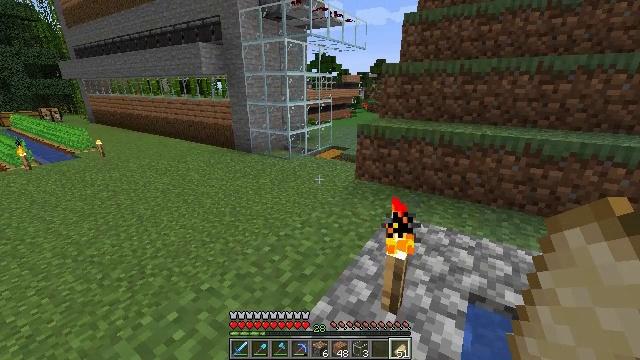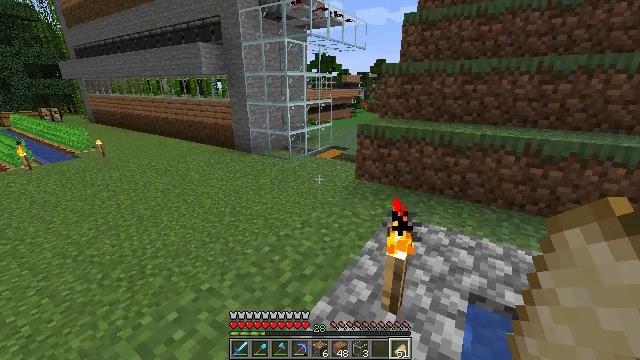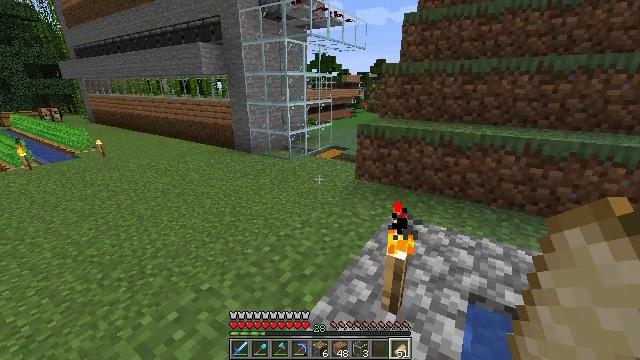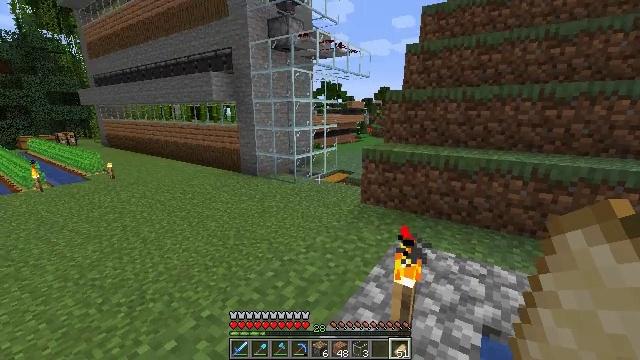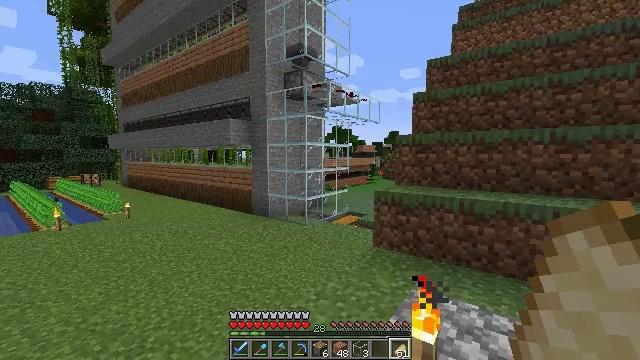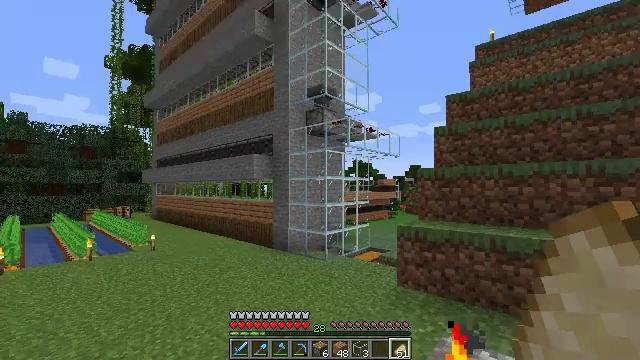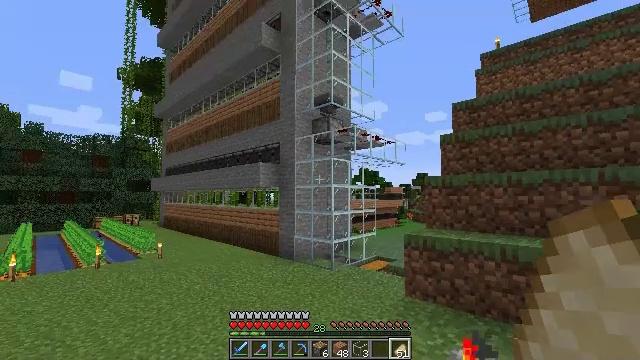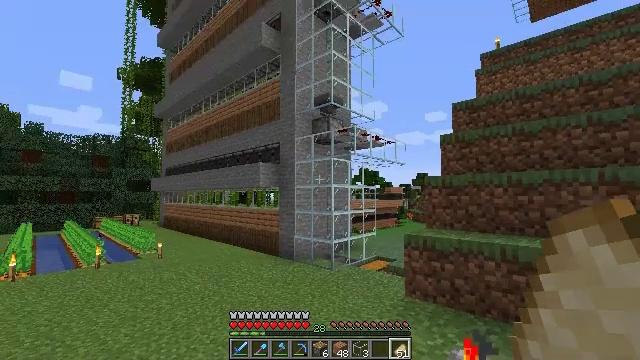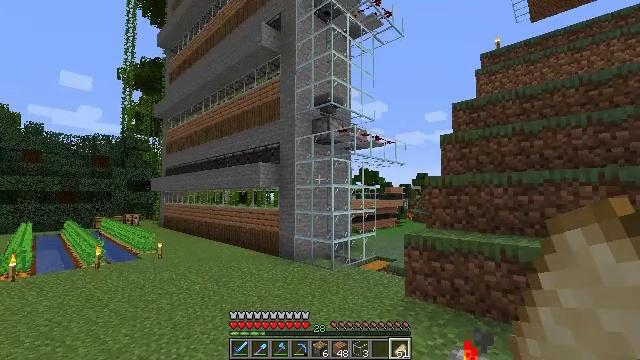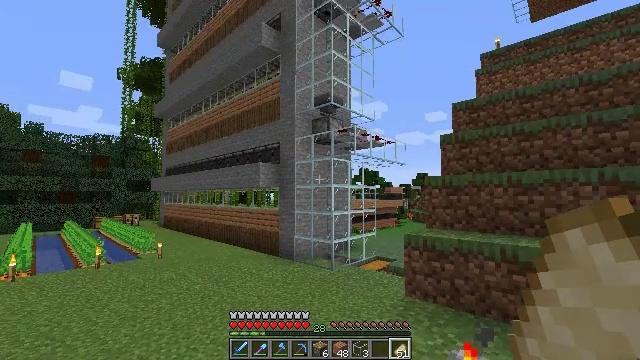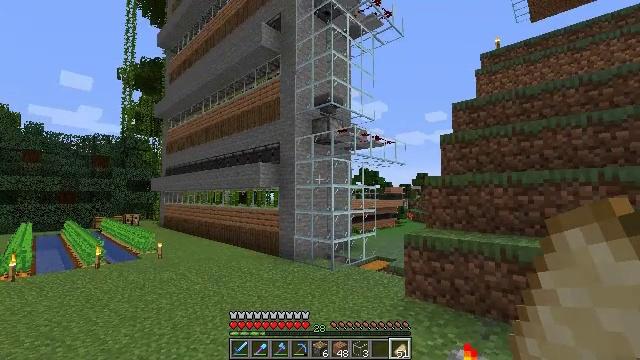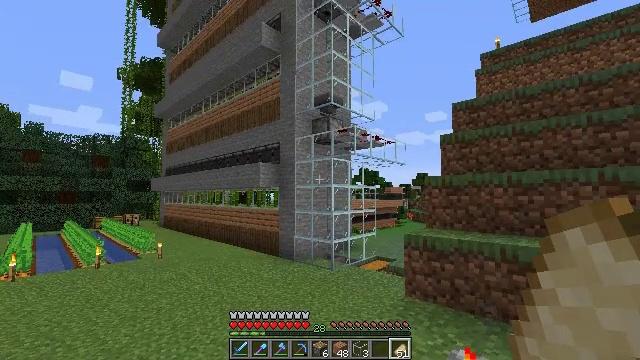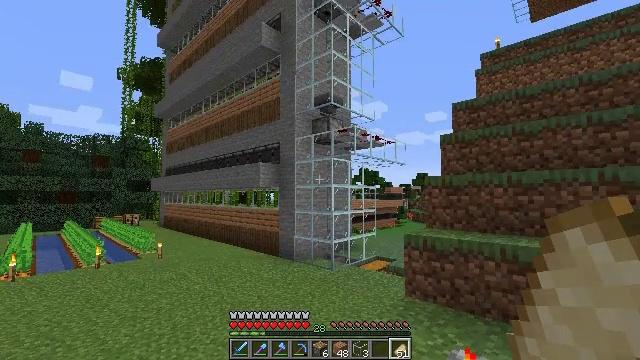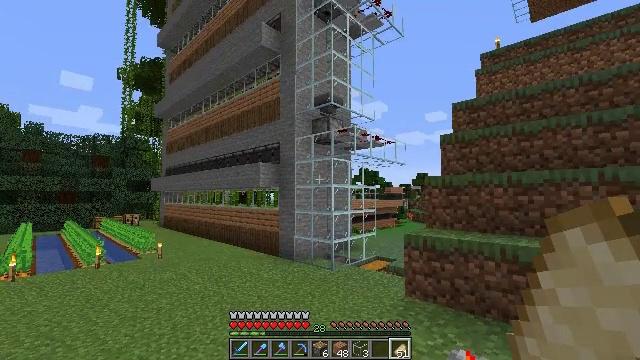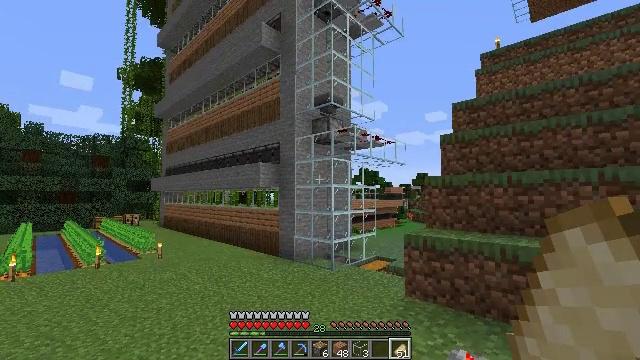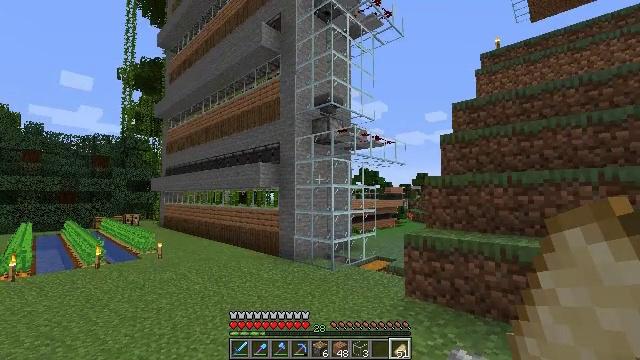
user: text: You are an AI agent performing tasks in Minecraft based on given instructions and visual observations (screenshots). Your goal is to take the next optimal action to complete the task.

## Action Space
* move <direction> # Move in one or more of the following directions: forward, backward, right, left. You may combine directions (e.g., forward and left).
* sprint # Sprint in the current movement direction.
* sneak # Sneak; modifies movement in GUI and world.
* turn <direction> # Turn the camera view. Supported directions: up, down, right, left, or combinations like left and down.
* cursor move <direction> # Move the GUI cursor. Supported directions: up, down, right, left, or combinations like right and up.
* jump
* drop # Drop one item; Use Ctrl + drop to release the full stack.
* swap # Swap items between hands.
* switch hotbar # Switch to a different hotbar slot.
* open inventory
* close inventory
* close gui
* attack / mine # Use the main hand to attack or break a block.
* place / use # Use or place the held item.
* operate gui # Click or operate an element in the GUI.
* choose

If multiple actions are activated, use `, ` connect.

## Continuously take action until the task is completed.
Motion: motion action
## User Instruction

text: Collect the elements needed and craft redstone.
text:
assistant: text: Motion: no_op
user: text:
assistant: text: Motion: no_op
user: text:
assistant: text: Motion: turn left and up
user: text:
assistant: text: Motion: turn left and up
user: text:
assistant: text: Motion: turn left and up
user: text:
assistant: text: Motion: turn left and up
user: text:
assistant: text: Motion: no_op
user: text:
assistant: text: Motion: no_op
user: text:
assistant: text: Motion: no_op
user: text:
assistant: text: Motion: no_op
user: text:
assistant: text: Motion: no_op
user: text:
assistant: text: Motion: no_op
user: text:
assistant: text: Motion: no_op
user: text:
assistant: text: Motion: no_op
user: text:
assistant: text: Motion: no_op
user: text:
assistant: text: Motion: no_op
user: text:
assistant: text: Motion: no_op
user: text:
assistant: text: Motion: move forward, turn left and down
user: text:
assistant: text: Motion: move forward, turn left and down
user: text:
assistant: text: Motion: move forward, turn left and down
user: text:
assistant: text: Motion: move forward, turn down
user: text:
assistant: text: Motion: move forward, turn down
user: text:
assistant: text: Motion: move forward, turn down
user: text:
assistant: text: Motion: move forward
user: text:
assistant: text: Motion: move forward, sprint
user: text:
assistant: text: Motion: move forward, sprint
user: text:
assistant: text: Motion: move forward, sprint
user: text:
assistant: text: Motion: move forward, sprint
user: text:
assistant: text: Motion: move forward
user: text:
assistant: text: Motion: move forward